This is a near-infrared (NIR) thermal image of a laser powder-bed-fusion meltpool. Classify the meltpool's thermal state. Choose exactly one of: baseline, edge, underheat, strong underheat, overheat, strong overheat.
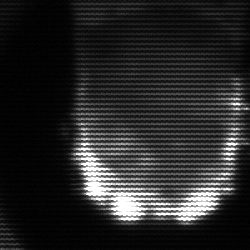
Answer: baseline